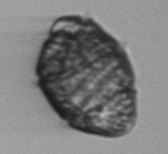
Label: Margalefidinium